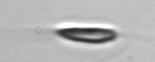
Label: Chrysochromulina